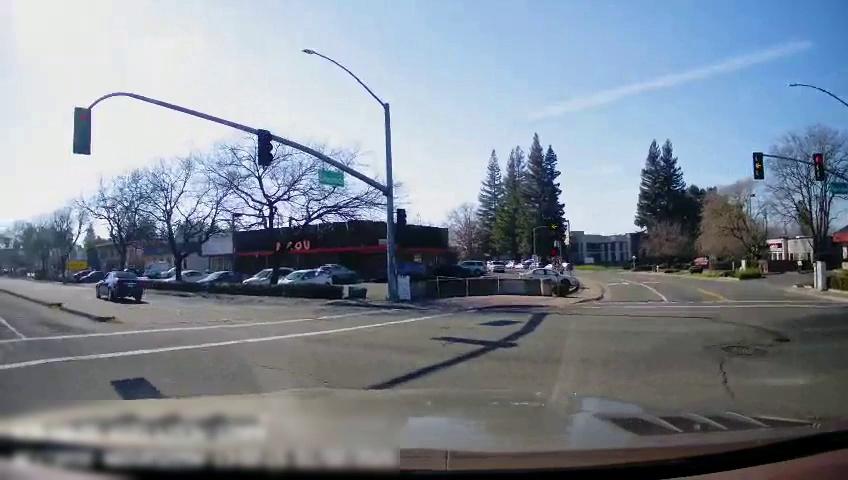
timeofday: Day
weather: Sunny
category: Drivable Space
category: Vehicles | Car
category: Vehicles | Car
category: Vehicles | Car
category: Vehicles | Truck
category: Vehicles | SUV
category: Vehicles | Car
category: Vehicles | Car
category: Vehicles | Car
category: Vehicles | SUV
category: Vehicles | Car
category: Vehicles | Car
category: Lanes | Alternate Lane
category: Lanes | Alternate Lane
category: Lanes | Opposite Lane
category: Traffic | Lights
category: Traffic | Lights
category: Traffic | Lights
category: Traffic | Lights
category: Traffic | Signs
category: Traffic | Lights
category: Traffic | Signs
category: Traffic | Lights